Interaction volume radius: 5 \u00c5
Interaction volume height: 20 \u00c5
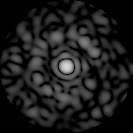
Disorder parameter: 0.8584